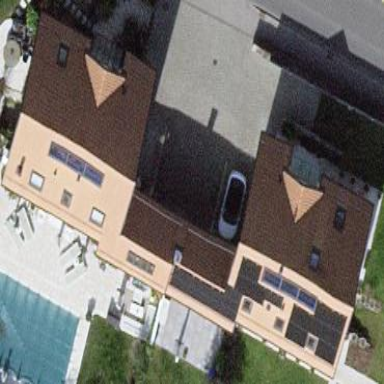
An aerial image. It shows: Semidetached house.